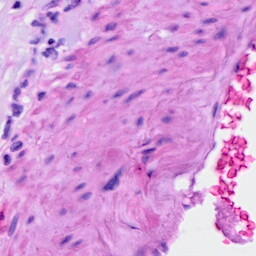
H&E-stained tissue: Ovarian